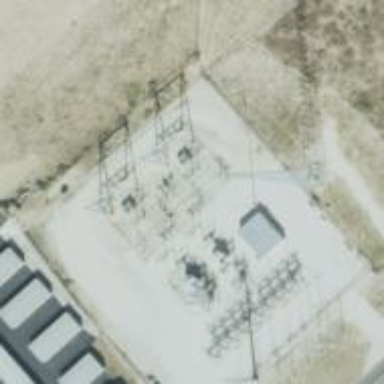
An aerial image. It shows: Switch for power supply.